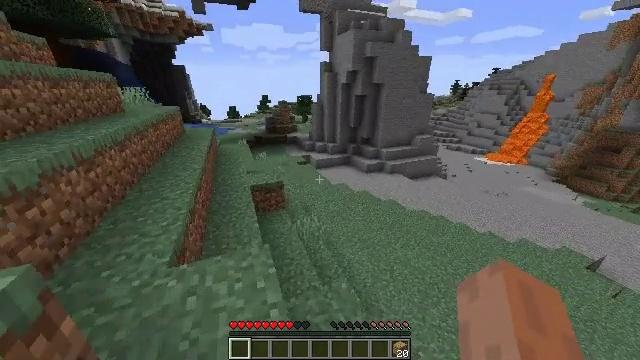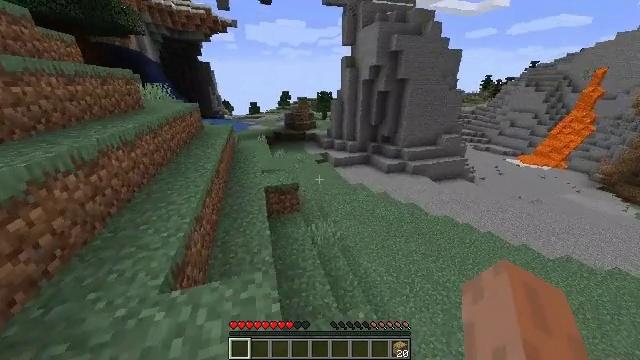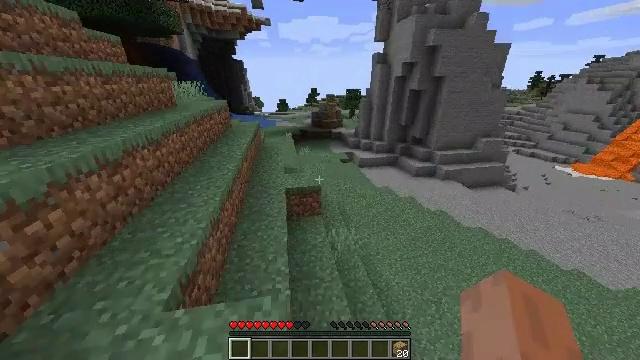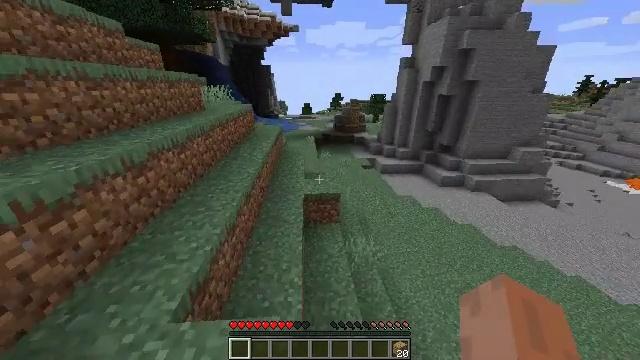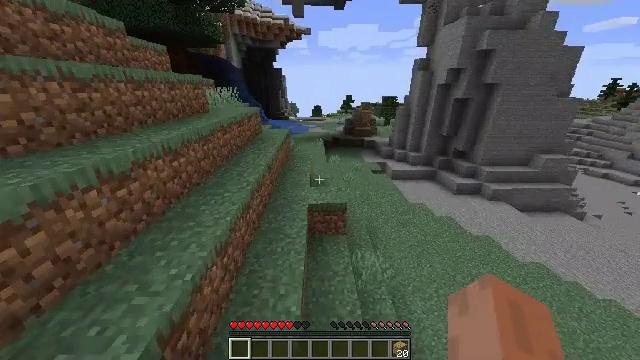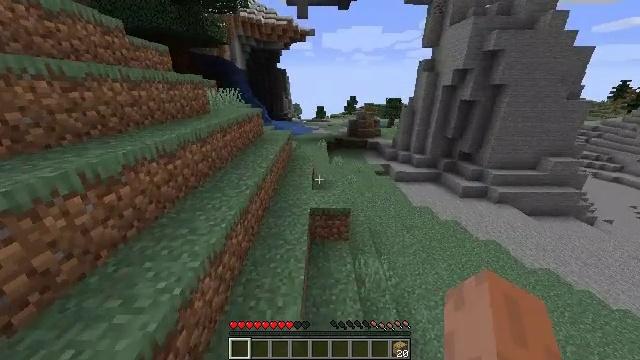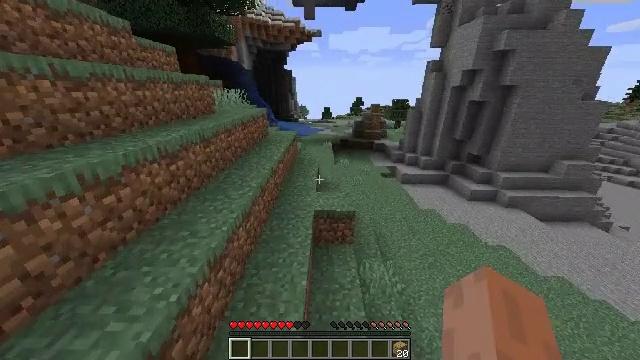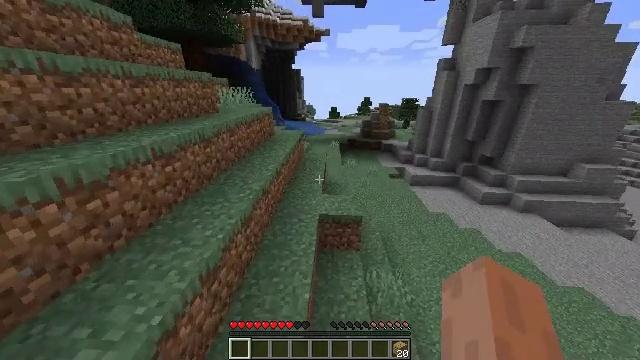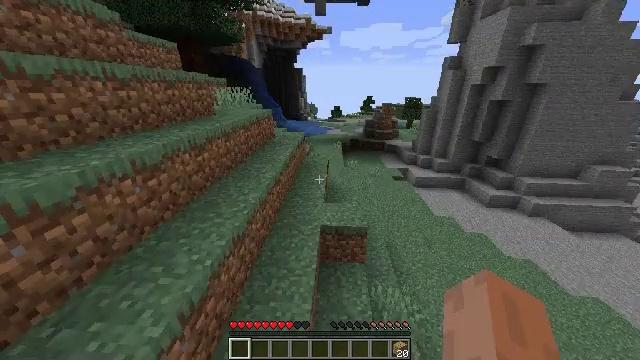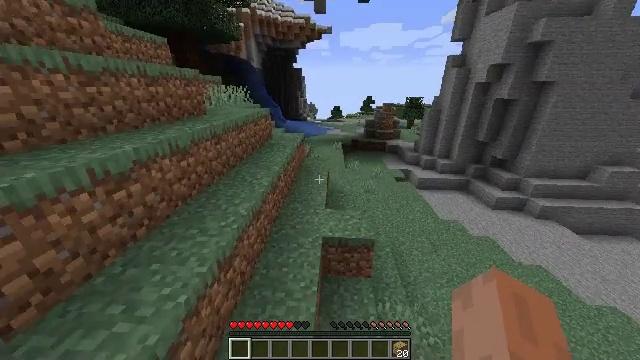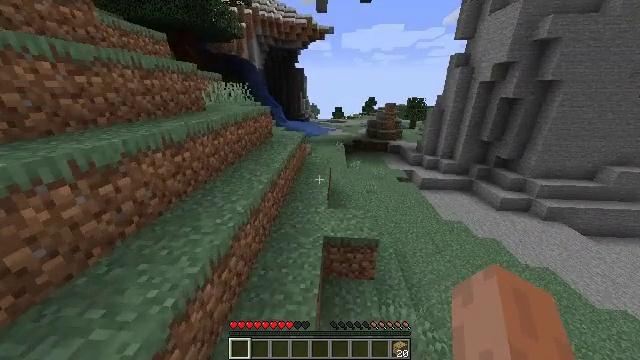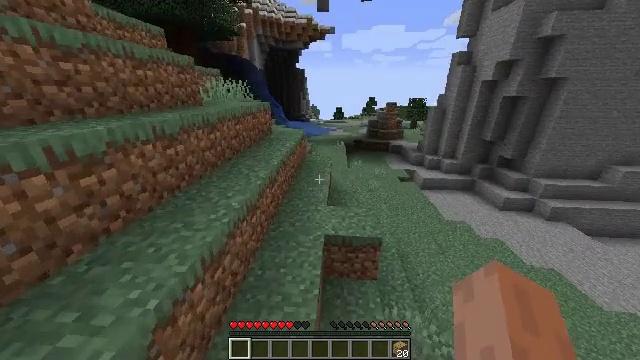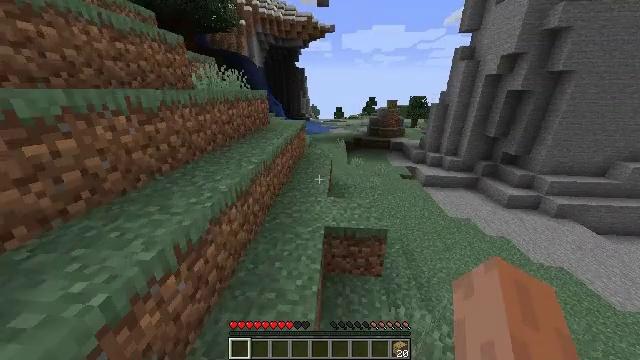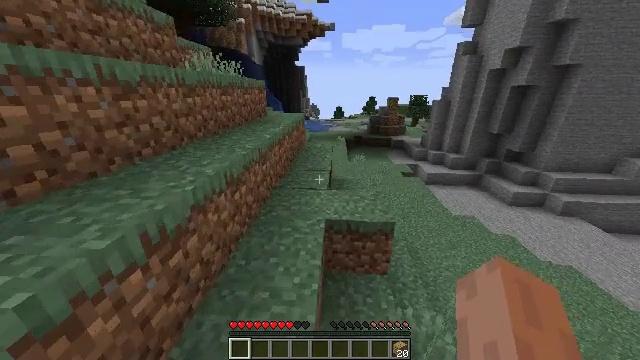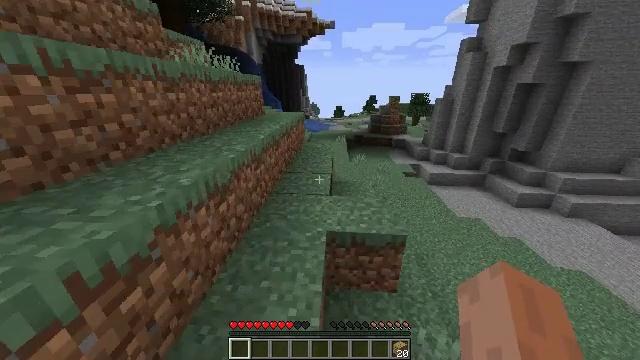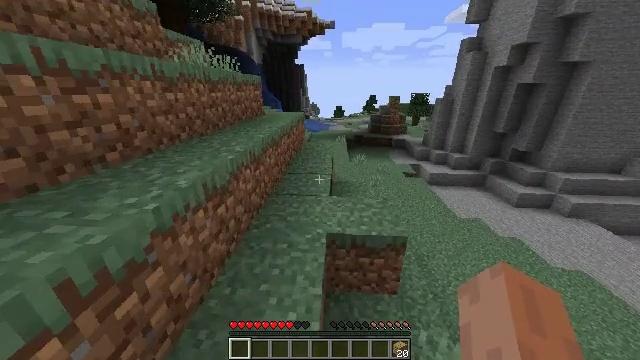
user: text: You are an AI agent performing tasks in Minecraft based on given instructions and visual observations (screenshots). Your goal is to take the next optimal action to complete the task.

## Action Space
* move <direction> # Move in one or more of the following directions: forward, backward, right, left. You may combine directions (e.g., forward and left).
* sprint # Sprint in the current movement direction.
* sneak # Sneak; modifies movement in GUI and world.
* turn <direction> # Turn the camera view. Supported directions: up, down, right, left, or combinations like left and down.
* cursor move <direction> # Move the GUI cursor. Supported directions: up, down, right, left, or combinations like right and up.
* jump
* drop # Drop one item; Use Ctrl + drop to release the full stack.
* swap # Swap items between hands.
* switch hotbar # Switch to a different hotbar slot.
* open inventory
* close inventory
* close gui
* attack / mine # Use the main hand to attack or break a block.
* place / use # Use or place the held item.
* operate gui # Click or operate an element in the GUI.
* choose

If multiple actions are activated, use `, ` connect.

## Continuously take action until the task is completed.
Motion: motion action
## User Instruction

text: Combat the sheep.
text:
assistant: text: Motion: move forward, turn left
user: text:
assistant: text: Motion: move forward, turn left
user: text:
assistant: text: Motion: move forward, turn left and up
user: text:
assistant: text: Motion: move forward, turn left
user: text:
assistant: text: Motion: move forward
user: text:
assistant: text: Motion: move forward, turn left
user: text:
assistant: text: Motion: move forward, turn left
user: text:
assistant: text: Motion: move forward
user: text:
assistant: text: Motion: move forward
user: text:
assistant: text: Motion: move forward
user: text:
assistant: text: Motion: move forward
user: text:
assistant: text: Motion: move forward
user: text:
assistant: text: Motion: move forward
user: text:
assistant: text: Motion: move forward
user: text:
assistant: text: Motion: move forward
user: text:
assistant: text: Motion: move forward
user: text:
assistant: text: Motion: move forward
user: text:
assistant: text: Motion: move forward
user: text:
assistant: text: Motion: move forward
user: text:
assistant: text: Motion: move forward
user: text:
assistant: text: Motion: move forward
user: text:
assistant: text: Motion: move forward
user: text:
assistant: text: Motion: move forward
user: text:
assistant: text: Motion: move forward
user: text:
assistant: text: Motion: move forward
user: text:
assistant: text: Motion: move forward
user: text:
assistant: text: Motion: move forward
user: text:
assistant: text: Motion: move forward
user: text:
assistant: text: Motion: move forward
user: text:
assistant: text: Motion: move forward